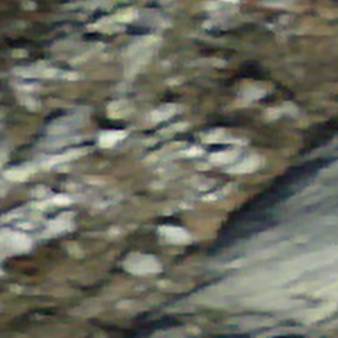
Label: other